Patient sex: M
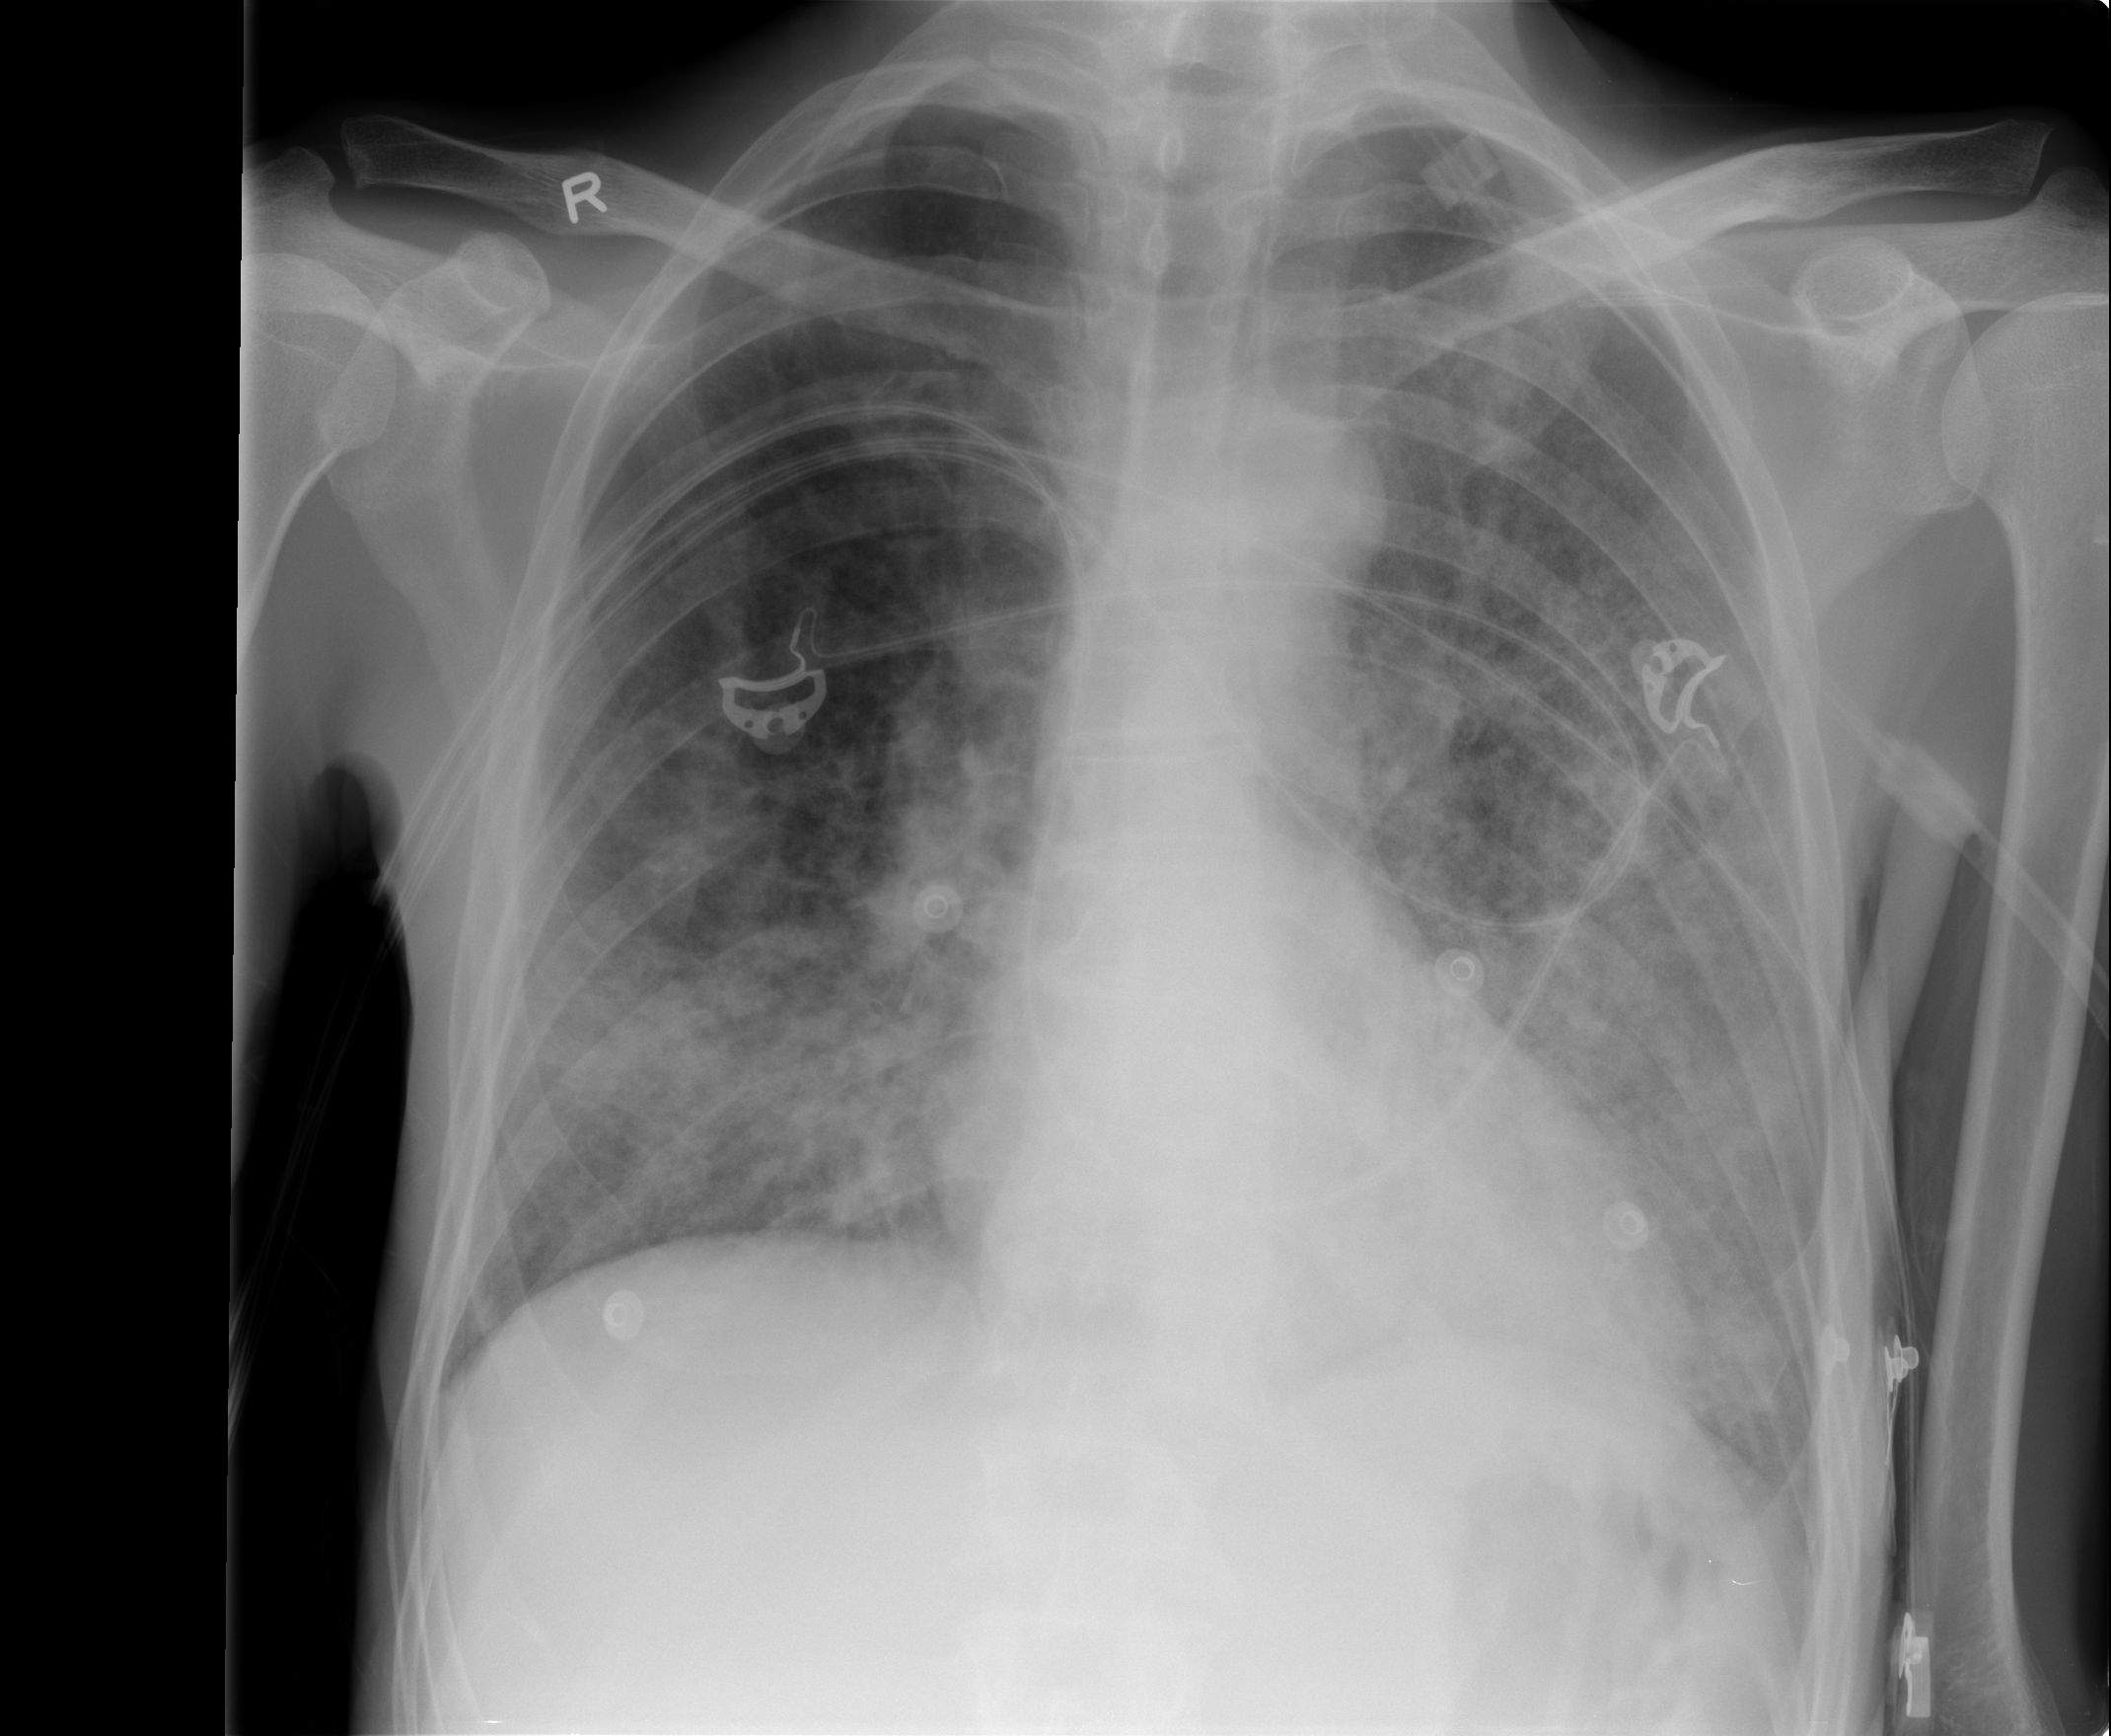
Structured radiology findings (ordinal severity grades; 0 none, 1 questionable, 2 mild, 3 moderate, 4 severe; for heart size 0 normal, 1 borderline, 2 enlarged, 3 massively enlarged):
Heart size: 0
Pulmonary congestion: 2
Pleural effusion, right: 0
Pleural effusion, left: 0
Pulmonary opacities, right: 3
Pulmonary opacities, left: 3
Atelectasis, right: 2
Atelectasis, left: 2